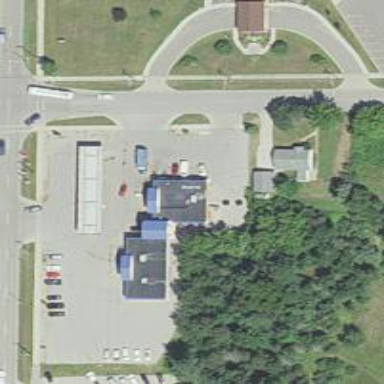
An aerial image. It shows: Convenience shop.